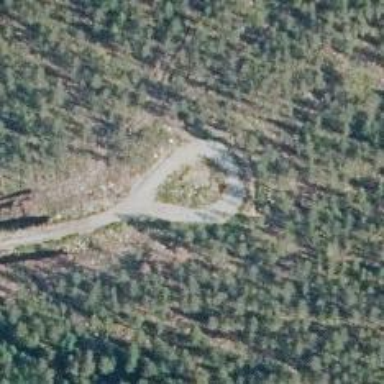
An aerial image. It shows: Turning circle on the road.